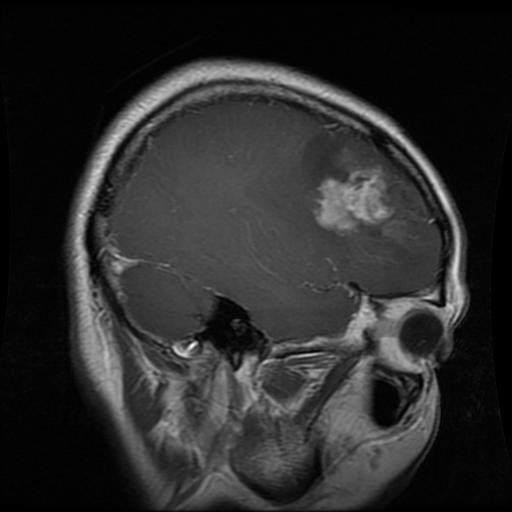
Label: glioma